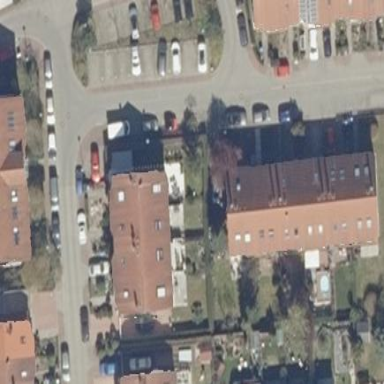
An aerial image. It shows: Terrace building.